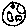
Label: moon